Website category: sports
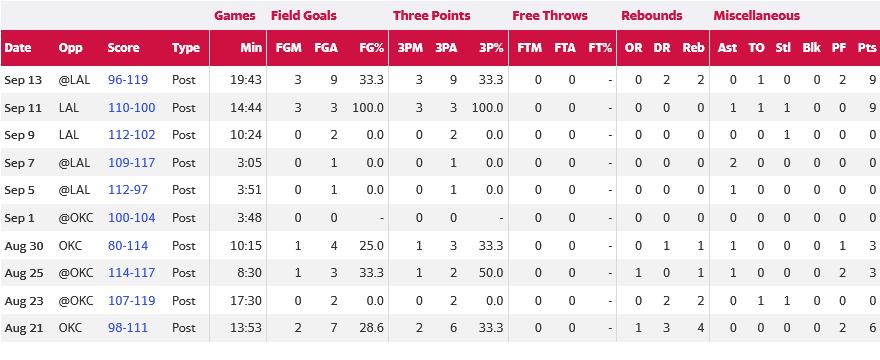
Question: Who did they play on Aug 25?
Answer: OKC

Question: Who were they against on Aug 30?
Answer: OKC

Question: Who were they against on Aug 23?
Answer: OKC

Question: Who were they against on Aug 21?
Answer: OKC

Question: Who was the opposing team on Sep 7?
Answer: LAL

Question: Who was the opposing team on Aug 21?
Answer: OKC

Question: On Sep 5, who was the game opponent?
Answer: LAL

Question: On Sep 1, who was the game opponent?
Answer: OKC

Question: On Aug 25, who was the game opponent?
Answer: OKC

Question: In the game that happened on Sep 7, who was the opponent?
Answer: LAL

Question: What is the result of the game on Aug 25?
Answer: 114-117

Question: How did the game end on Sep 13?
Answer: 96-119

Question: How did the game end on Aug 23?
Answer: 107-119

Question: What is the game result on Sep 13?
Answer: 96-119

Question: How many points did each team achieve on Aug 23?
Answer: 107-119

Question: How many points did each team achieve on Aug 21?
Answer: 98-111

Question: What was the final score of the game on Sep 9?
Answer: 112-102

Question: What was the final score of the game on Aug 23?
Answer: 107-119

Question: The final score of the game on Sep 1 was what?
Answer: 100-104

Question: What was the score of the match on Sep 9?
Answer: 112-102

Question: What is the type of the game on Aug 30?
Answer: Post

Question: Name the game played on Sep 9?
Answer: Post

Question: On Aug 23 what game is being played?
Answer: Post

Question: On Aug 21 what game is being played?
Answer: Post

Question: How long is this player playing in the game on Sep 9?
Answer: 10:24

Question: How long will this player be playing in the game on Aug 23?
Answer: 17:30

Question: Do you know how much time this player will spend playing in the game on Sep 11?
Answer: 14:44

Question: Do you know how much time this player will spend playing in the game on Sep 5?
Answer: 3:51

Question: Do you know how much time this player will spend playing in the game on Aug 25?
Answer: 8:30

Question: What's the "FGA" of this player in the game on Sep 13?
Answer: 9

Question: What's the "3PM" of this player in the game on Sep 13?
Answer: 3

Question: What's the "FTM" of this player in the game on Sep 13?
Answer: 0

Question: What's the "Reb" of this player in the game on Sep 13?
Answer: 2

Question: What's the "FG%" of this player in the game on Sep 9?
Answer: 0.0

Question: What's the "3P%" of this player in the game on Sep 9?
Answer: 0.0

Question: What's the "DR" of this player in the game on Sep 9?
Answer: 0

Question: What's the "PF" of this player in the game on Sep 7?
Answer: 0

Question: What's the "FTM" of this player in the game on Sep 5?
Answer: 0

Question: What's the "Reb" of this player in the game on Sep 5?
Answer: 0

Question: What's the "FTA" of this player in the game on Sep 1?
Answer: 0

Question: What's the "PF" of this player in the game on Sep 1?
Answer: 0

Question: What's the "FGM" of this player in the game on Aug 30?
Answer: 1

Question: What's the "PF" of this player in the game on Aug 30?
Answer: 1

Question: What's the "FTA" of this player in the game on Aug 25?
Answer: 0

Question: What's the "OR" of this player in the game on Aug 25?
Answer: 1

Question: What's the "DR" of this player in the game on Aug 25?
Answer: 0

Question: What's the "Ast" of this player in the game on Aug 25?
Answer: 1

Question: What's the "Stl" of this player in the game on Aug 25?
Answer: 0

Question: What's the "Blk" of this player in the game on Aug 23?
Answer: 0

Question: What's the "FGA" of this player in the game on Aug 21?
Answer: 7

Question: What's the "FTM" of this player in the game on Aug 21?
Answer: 0

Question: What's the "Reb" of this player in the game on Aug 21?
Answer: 4

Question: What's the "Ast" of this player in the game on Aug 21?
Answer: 0

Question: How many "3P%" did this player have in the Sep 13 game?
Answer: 33.3

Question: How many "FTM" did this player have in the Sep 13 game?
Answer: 0

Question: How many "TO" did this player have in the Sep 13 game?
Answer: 1

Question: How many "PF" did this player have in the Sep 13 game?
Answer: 2

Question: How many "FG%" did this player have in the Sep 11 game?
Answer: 100.0

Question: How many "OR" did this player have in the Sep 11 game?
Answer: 0

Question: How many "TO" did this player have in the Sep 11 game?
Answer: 1

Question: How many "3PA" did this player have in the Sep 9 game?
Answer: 2

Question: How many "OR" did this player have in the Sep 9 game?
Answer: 0

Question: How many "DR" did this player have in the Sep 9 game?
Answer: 0

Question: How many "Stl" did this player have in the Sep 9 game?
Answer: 1